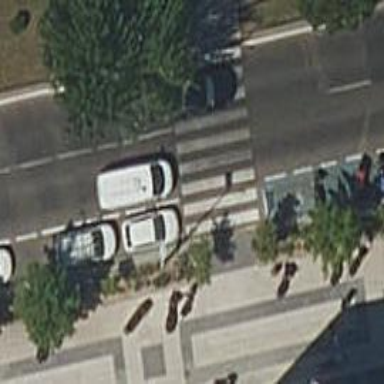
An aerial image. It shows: Uncontrolled zebra crossing on footway.